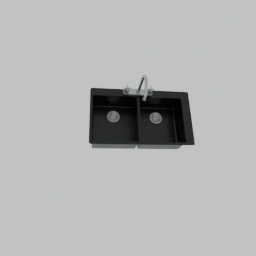
Label: appliances